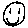
Label: smiley face